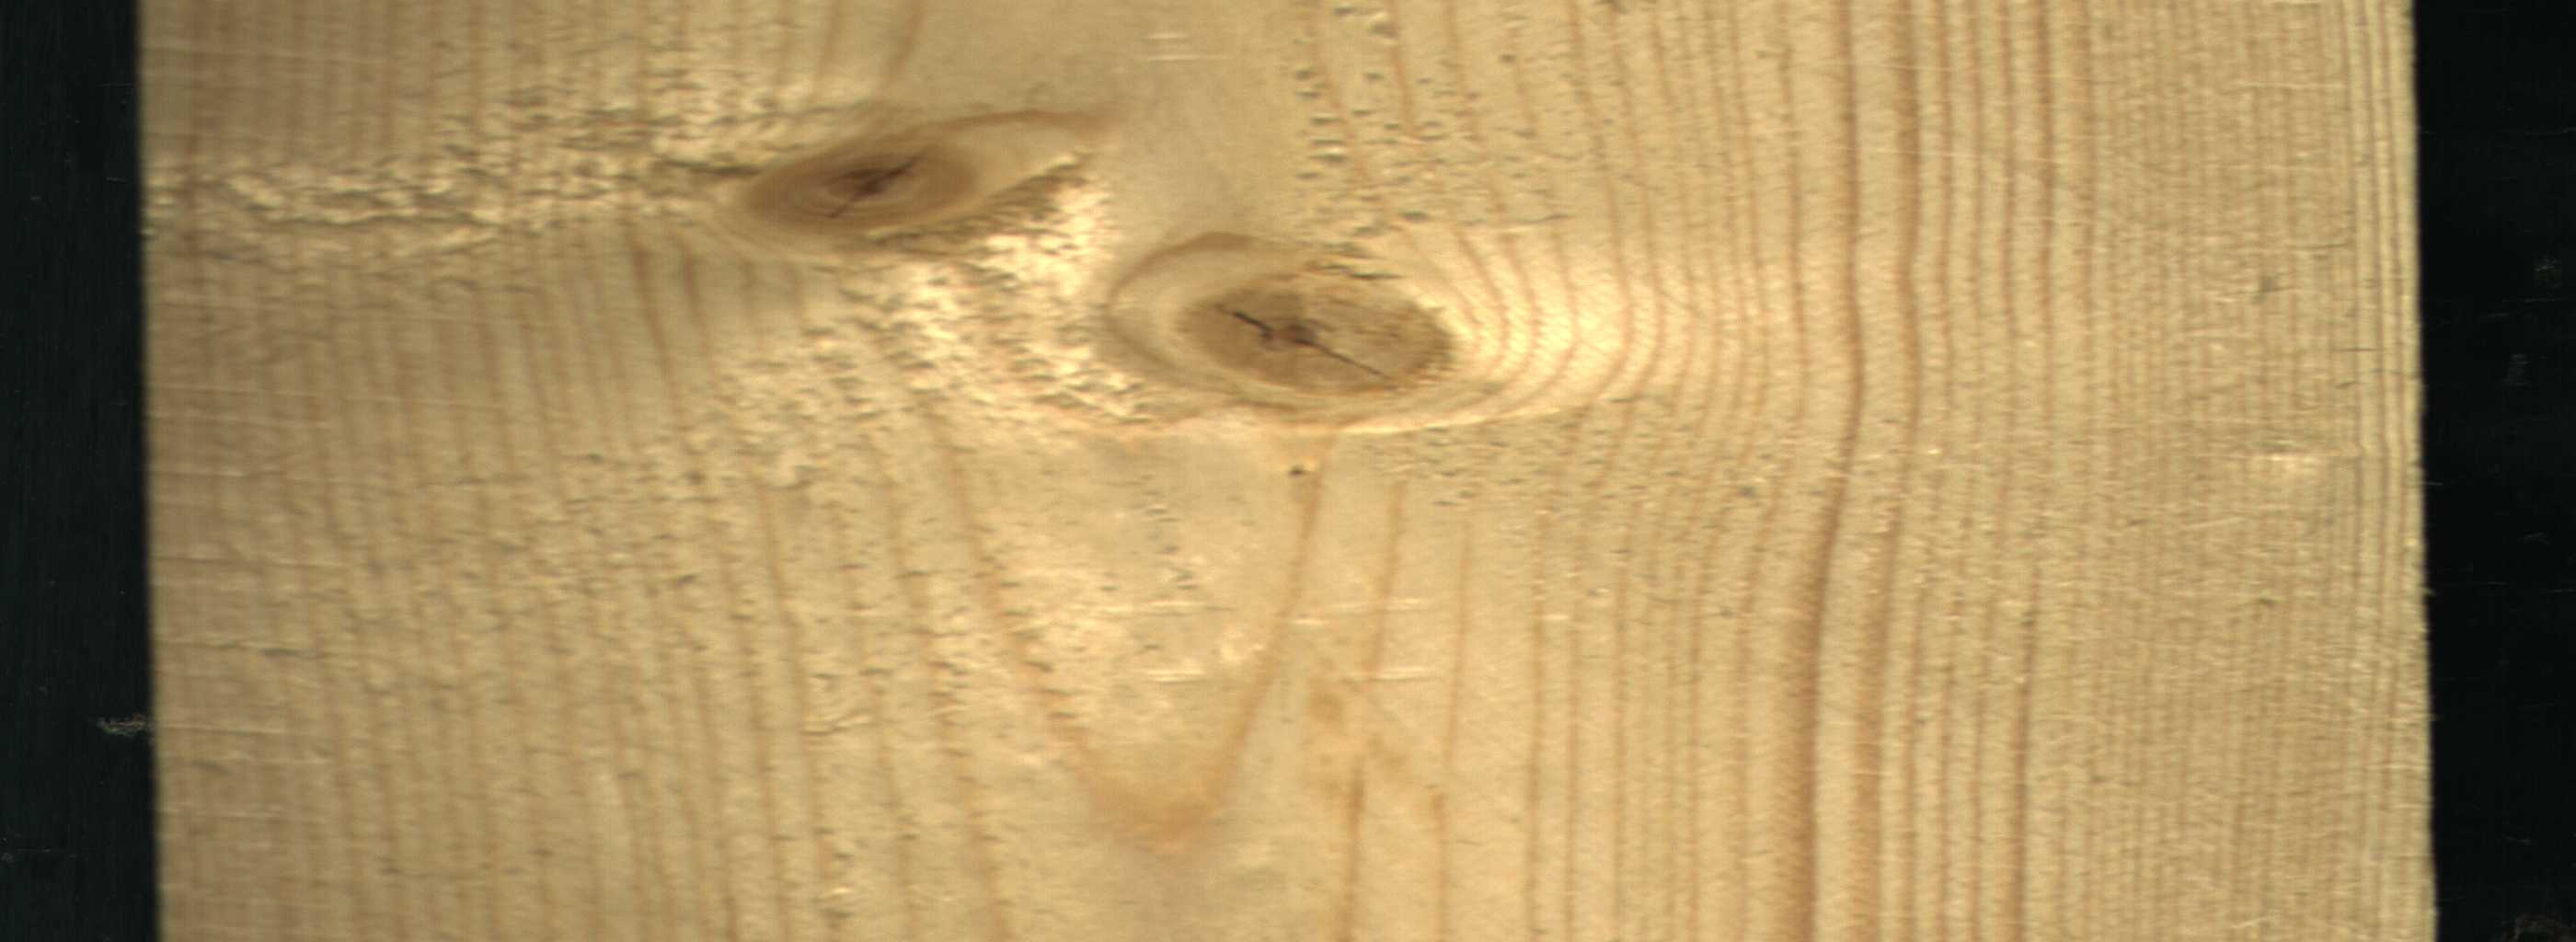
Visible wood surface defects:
knot_with_crack
knot_with_crack